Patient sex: F
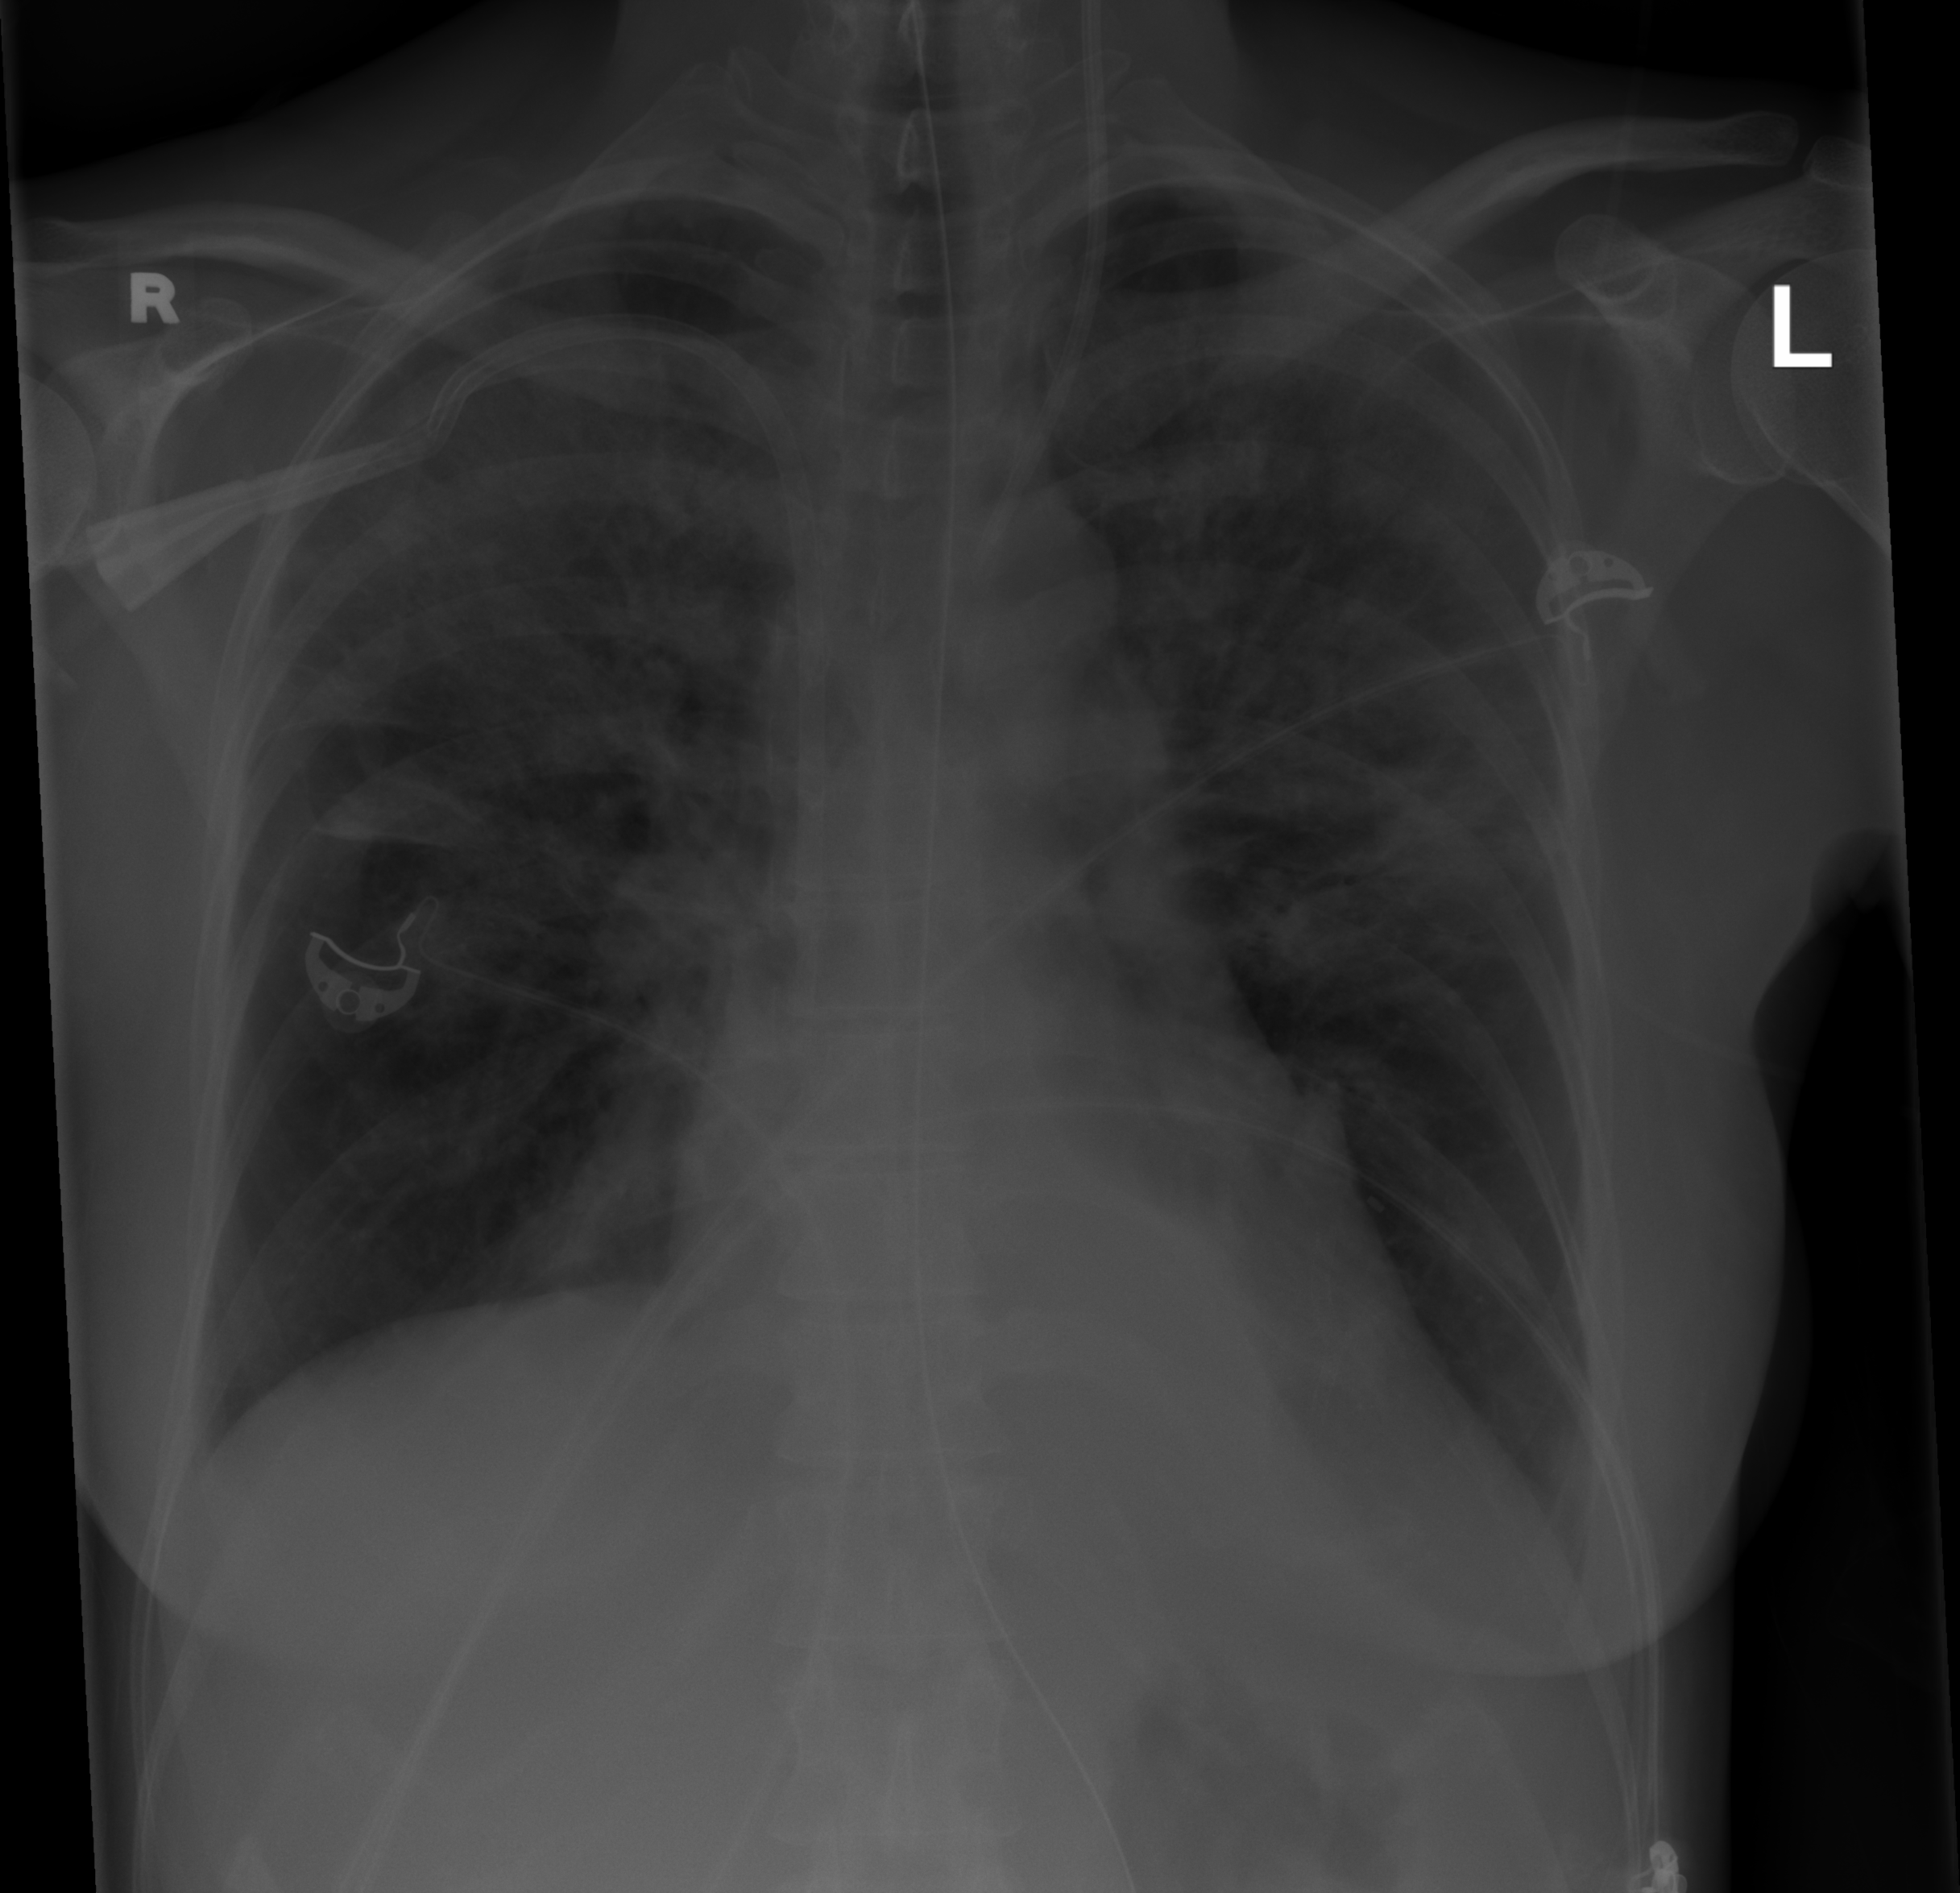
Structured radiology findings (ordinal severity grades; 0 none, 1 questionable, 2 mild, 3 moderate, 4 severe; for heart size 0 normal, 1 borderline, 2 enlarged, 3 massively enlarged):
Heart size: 1
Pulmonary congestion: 0
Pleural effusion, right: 0
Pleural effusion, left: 0
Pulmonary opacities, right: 2
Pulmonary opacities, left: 2
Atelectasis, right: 2
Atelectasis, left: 2